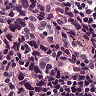
Metastatic tissue present: yes